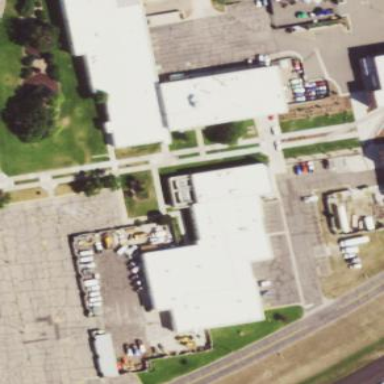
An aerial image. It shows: College building.